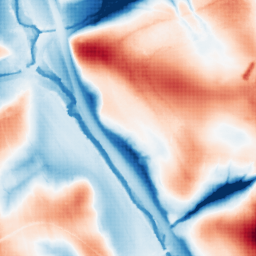
Category: edge_preserving
Decomposition family: guided
Decomposition parameters: radius: 32
eps: 0.01
Upsampling method: sinc_blackman
Upsampling parameters: scale: 4
kernel_size: 8
Upsampling scale: 4